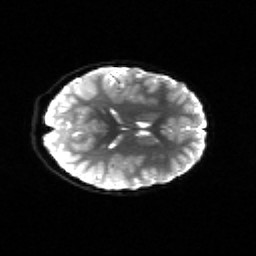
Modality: sbref
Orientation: axial
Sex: female
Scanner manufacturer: siemens
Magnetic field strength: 3 T
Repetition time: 5 s
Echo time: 0.071 s